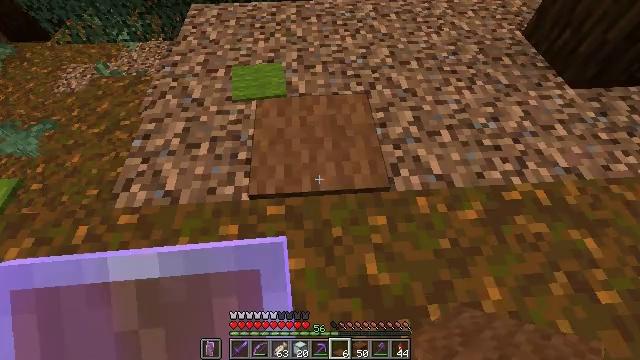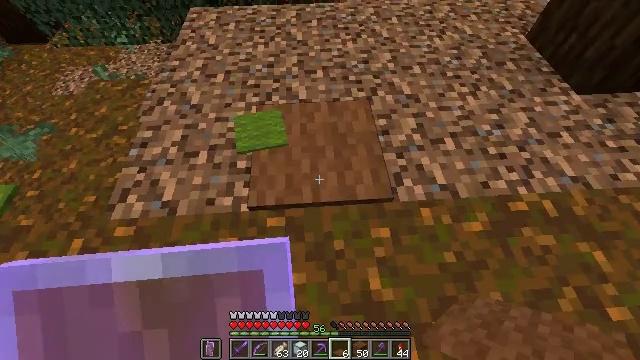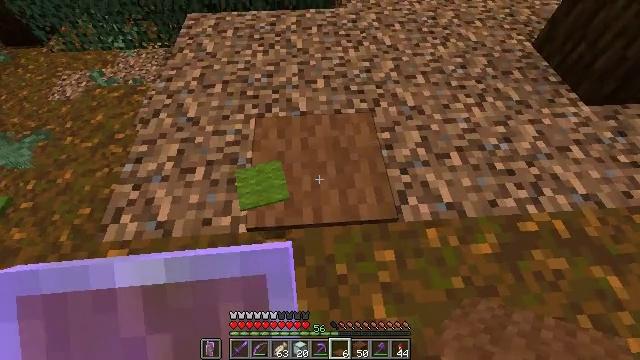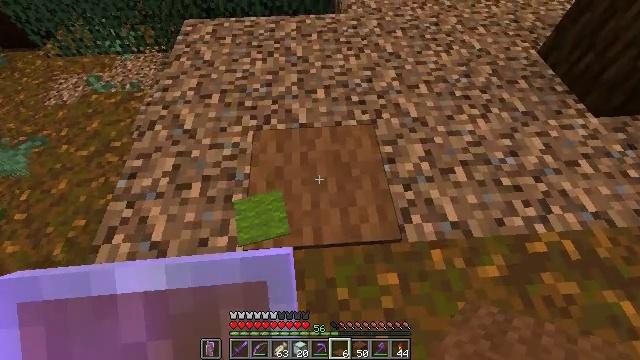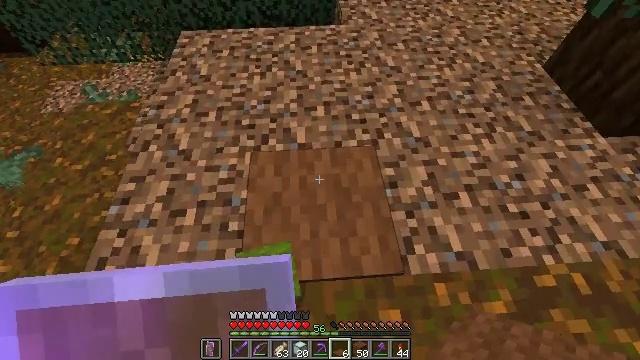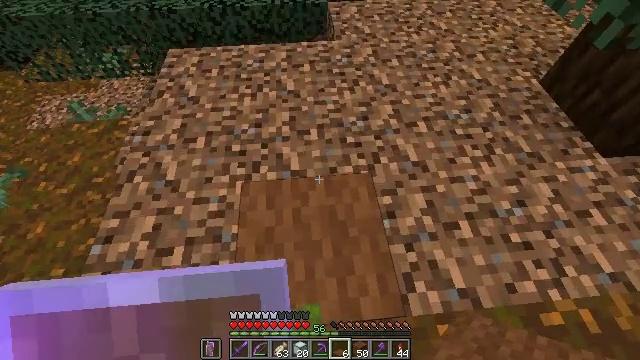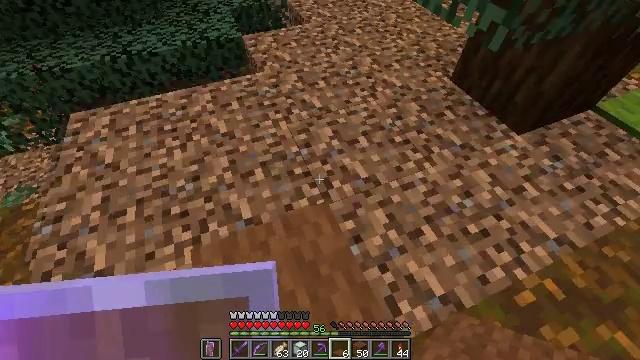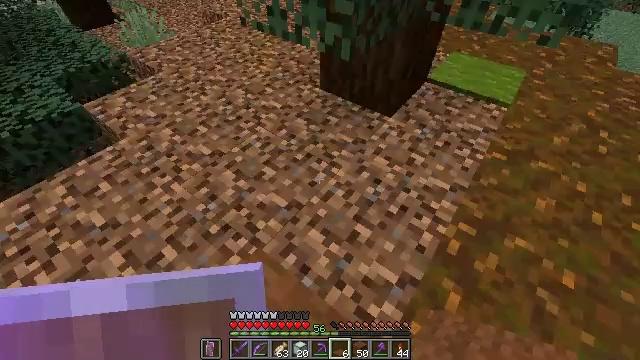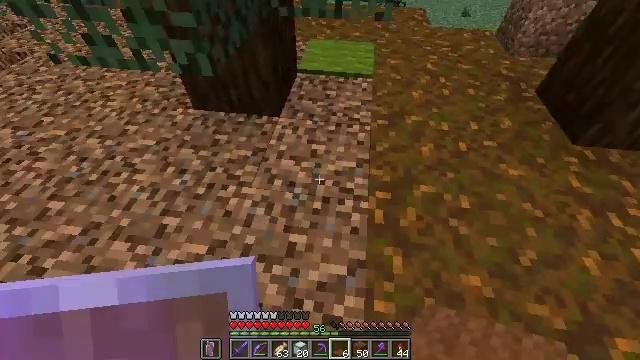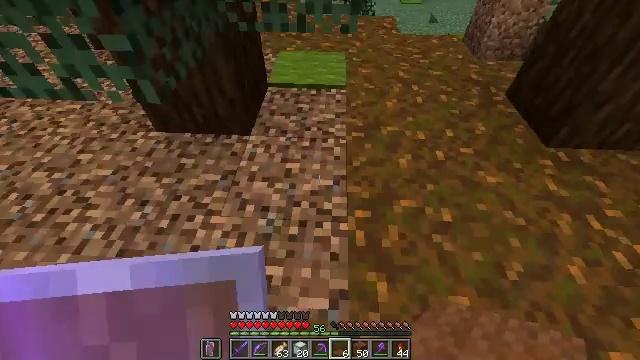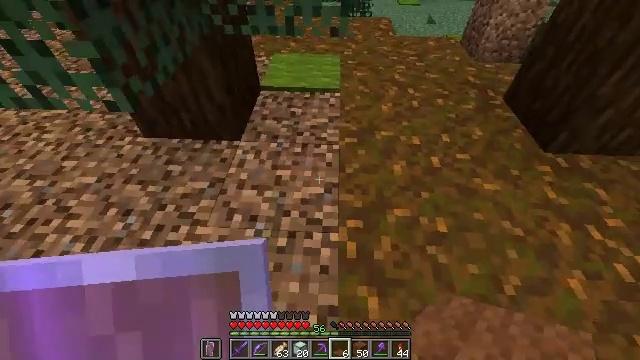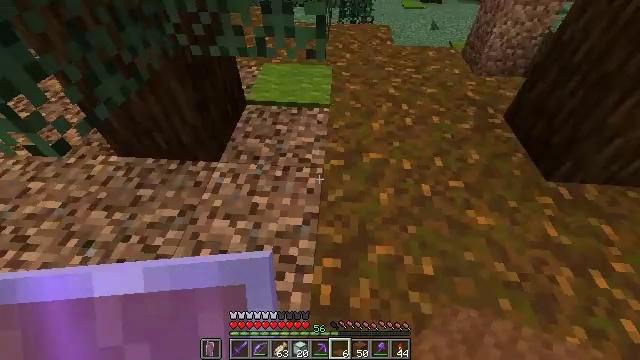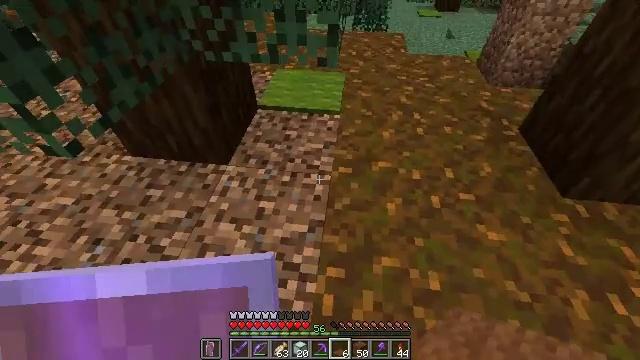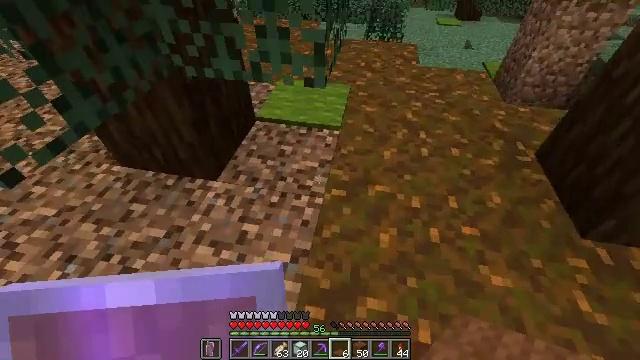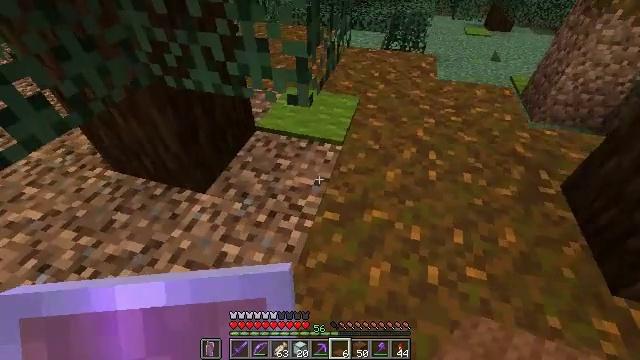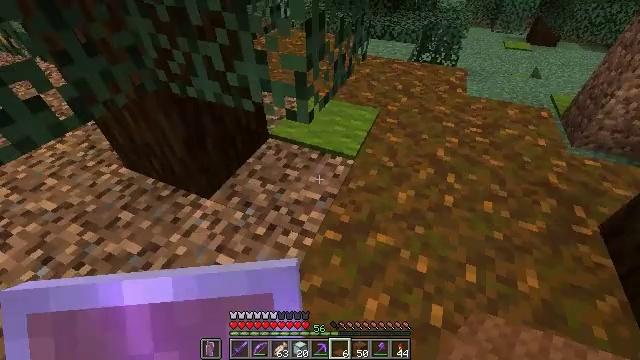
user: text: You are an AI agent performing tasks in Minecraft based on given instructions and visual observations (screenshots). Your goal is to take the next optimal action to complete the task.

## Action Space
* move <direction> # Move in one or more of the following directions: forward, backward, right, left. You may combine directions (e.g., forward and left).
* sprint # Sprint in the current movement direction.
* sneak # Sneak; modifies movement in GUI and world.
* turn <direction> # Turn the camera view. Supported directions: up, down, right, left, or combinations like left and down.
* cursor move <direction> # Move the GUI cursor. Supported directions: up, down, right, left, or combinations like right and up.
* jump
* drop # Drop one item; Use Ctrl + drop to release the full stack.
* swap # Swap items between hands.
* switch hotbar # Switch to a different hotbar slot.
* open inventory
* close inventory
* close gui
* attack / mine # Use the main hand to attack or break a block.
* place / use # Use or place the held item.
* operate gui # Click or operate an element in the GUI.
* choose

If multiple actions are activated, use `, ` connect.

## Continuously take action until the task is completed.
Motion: motion action
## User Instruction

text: Pick up the green carpet.
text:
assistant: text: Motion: move forward
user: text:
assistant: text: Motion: move forward
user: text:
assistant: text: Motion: move forward
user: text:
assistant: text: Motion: move forward
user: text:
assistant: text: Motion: move forward, turn right
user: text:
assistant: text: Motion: move forward, turn right and up
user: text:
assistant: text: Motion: move forward and move right, turn right and up
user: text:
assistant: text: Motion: move forward and move right, turn right
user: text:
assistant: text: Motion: move forward and move right, turn right and up
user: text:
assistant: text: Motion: move forward and move right
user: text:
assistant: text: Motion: move forward and move right, turn left
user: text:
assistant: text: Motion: move forward and move right, turn left and up
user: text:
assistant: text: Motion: move forward and move right, turn left
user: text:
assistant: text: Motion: move forward and move right, turn left
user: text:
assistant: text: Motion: move forward and move right, turn left and up
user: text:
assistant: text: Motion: move forward and move right, turn left
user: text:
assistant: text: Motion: move forward
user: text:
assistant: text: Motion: move forward
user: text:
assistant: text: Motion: move forward
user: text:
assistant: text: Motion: move forward
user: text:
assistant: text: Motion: move forward and move right
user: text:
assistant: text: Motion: move forward and move right
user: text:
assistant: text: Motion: move forward and move right, turn left
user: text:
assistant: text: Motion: move forward and move right, turn left
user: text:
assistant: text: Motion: move forward and move right, turn left
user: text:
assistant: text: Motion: move forward and move right, turn left
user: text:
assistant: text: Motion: turn left and down
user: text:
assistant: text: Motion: turn left and down
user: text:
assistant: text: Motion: turn left
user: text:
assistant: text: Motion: no_op